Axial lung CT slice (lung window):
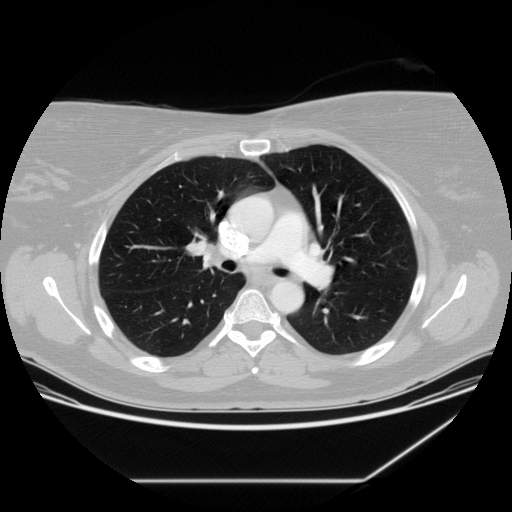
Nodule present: no